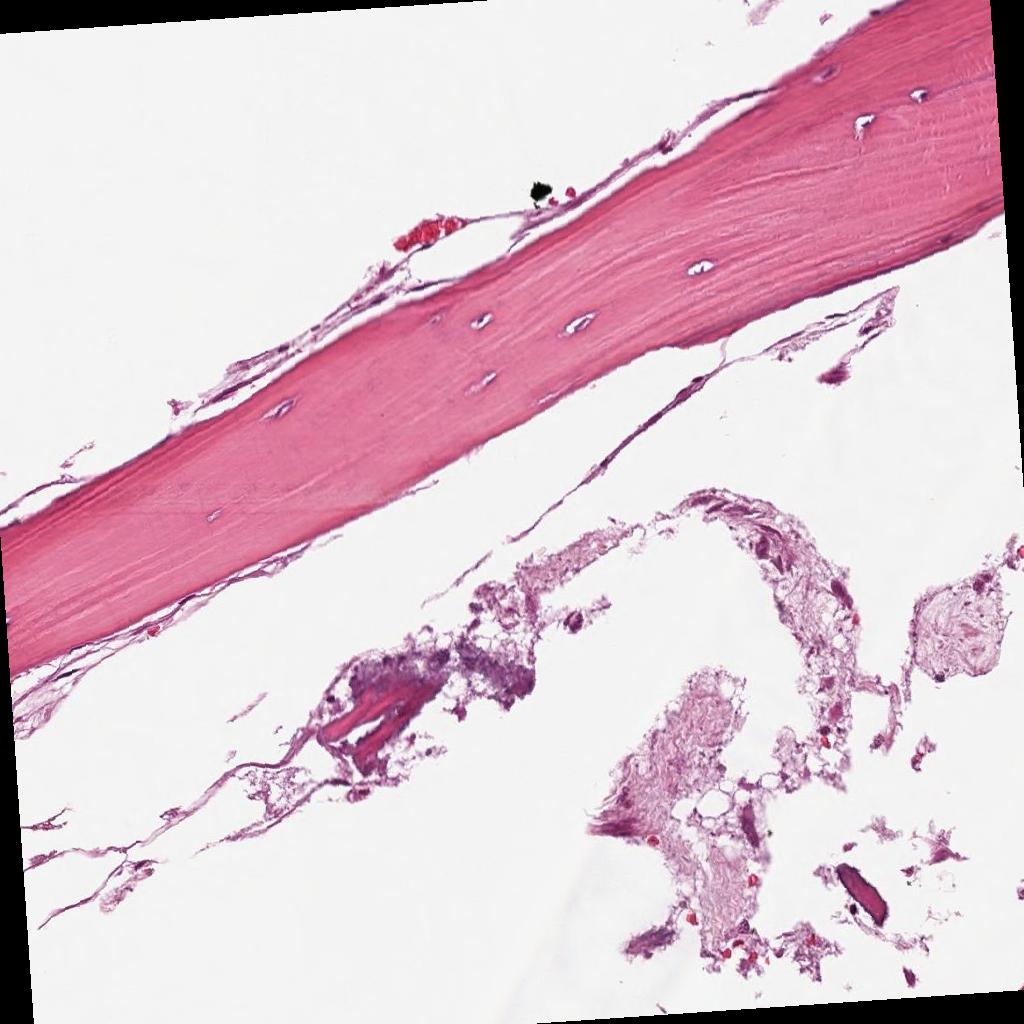
Label: Non-Tumor